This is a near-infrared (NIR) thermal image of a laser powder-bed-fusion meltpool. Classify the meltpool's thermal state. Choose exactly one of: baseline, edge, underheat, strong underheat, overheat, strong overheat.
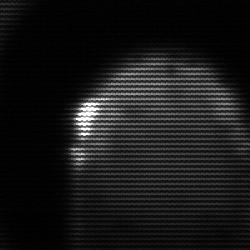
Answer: edge